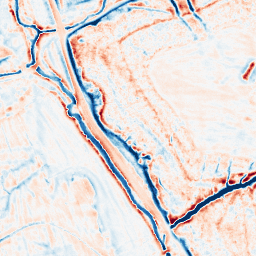
Category: edge_preserving
Decomposition family: bilateral
Decomposition parameters: d: 15
sigma_color: 150
sigma_space: 25
Upsampling method: sinc_blackman
Upsampling parameters: scale: 2
kernel_size: 8
Upsampling scale: 2